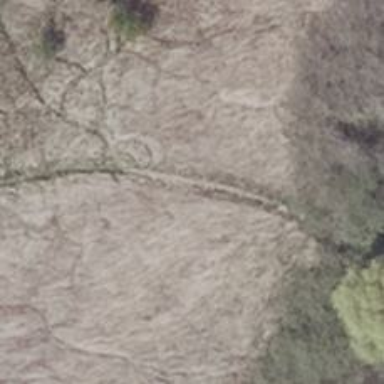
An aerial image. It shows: Path.